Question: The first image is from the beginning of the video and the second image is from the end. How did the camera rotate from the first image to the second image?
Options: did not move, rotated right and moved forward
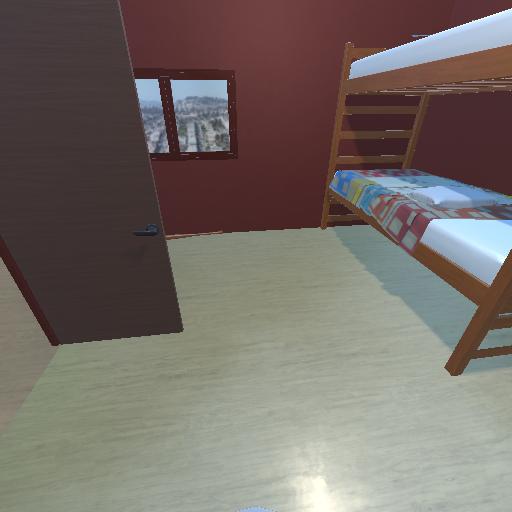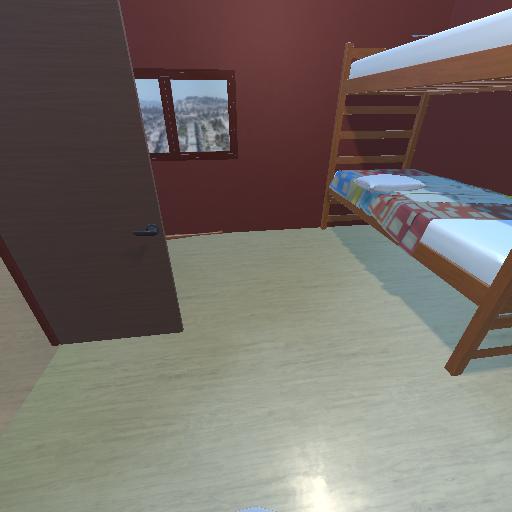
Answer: did not move